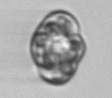
Label: Karenia